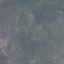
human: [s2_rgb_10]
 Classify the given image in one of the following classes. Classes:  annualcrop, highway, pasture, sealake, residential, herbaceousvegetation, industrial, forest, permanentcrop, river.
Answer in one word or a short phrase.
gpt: HerbaceousVegetation